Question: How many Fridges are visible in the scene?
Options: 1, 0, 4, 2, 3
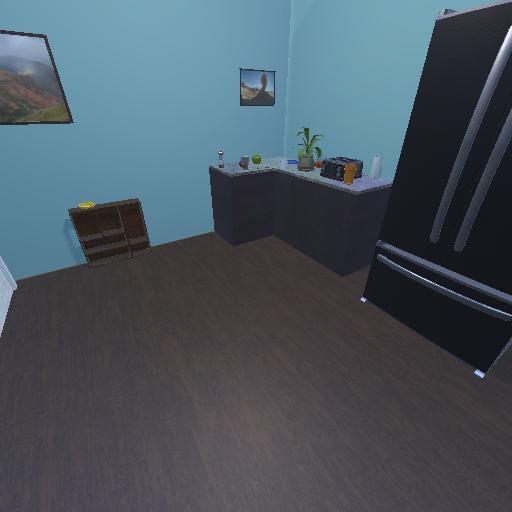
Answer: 1